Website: apple
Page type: payment
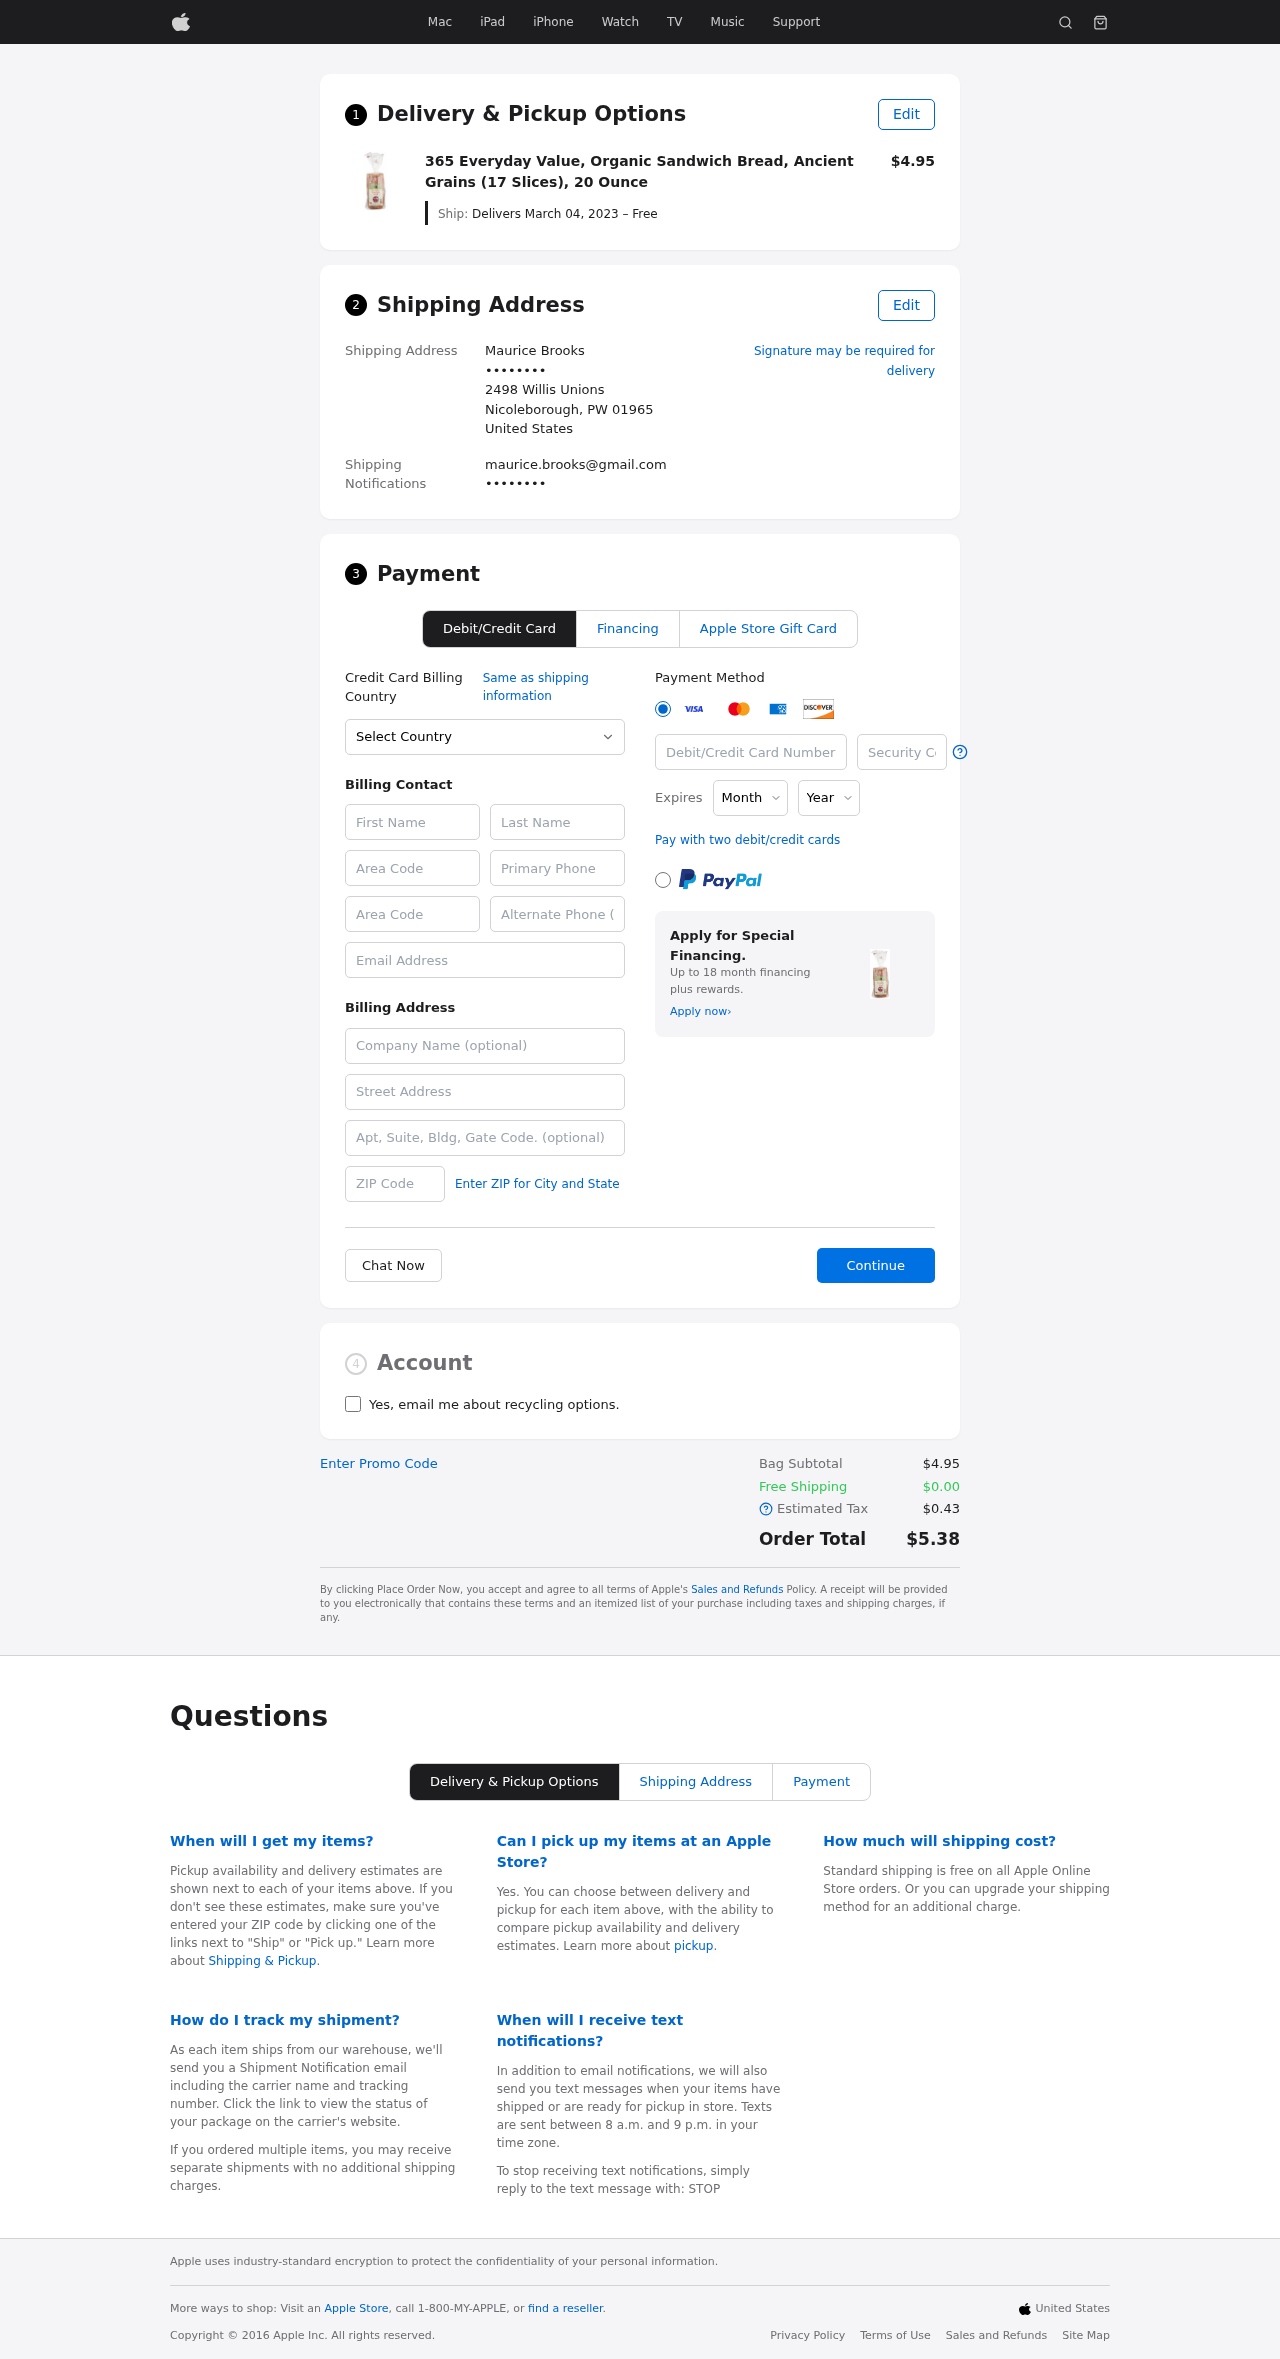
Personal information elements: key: PII_CARD_CVV
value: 7337
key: PII_CARD_EXPIRY_MONTH
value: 08
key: PII_CARD_EXPIRY_YEAR
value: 29
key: PII_CARD_NUMBER
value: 3746 6874 9255 545
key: PII_CITY_STATE_ZIP
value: Nicoleborough, PW 01965
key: PII_COUNTRY
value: United States
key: PII_EMAIL
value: maurice.brooks@gmail.com
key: PII_EMAIL2
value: maurice.brooks@gmail.com
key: PII_FIRSTNAME
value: Maurice
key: PII_FULLNAME
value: Maurice Brooks
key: PII_LASTNAME
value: Brooks
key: PII_PHONE3
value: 4607174220
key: PII_PHONE_ALT
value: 4925119179
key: PII_PHONE_ALT_AREA
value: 492
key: PII_PHONE_AREA
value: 460
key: PII_SECURITY_CODE
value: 0008
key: PII_STREET
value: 2498 Willis Unions
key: PII_PHONE
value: ••••••••
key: PII_PHONE2
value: ••••••••
Product elements: key: PRODUCT1_NAME
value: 365 Everyday Value, Organic Sandwich Bread, Ancient Grains (17 Slices), 20 Ounce
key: PRODUCT1_PRICE
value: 4.95
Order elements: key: ORDER_DELIVERY_DATE
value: Delivers March 04, 2023 – Free
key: ORDER_SUBTOTAL
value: $4.95
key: ORDER_SHIPPING_COST
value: $0.00
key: ORDER_TAX
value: $0.43
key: ORDER_TOTAL
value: $5.38